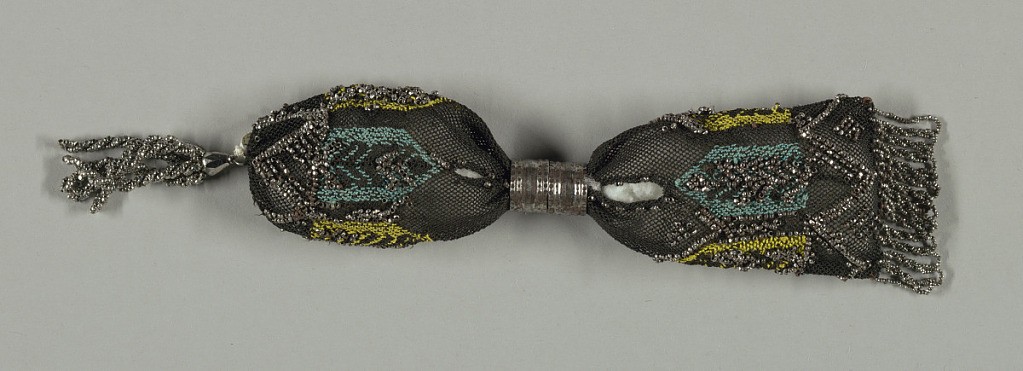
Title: Miser's purse
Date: early 19th century
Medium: silk, metal Technique: crocheted
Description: Crocheted black silk; embroidered areas of green and yellow silk with stylized flowers of cut steel beads.  More beads are used in triangular pattern.  Two steel rings control side closing; steel bead tassels at one end, steel bead fringe at the other.